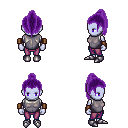
a pixel art fantasy rpg character, female body template, dark elf, purple skin, steel chest armor, magenta pants, purple long topknot hairstyle, leather bracers, metal boots, four views (front, back, left, right), 2x2 character sprite sheet, small pixel art, hard edges, no anti-aliasing